Question: I would like to reproduce this interface :

There is 2 groups of 2 glued input text elements.
How can i do this ?
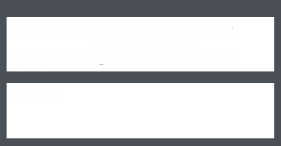
Answer: Here you go...
<URL>
HTML:
'''
<div class="input_fields">
<input type="text">
<input type="text">
</div>
'''
CSS:
'''
div.input_fields { width: 200px; }
input[type="text"] { margin-bottom: 15px; }
'''